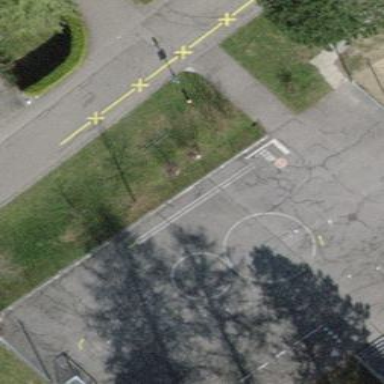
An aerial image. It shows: Concrete footway leading to soccer pitch.